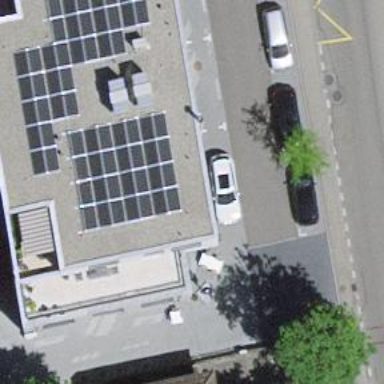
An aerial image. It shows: Cafe.